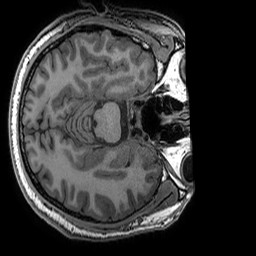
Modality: T1w
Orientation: axial
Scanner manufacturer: ge
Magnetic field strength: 3 T
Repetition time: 0.008156 s
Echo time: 0.00318 s